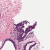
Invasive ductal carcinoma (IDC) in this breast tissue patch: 1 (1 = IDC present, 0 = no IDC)